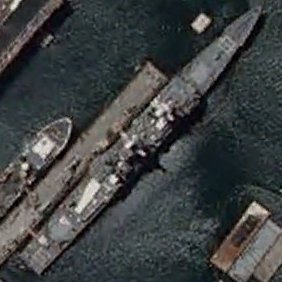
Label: cruiser